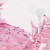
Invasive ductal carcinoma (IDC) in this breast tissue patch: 0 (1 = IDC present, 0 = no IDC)